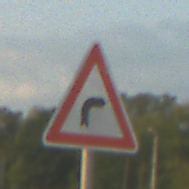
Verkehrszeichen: KurveRechts
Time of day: SunriseSunset
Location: Outdoor (Suburban)
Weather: PartlyCloudy
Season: NotSpecified
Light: Natural